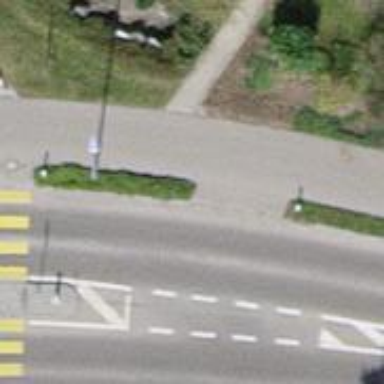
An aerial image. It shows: Asphalt cycleway.